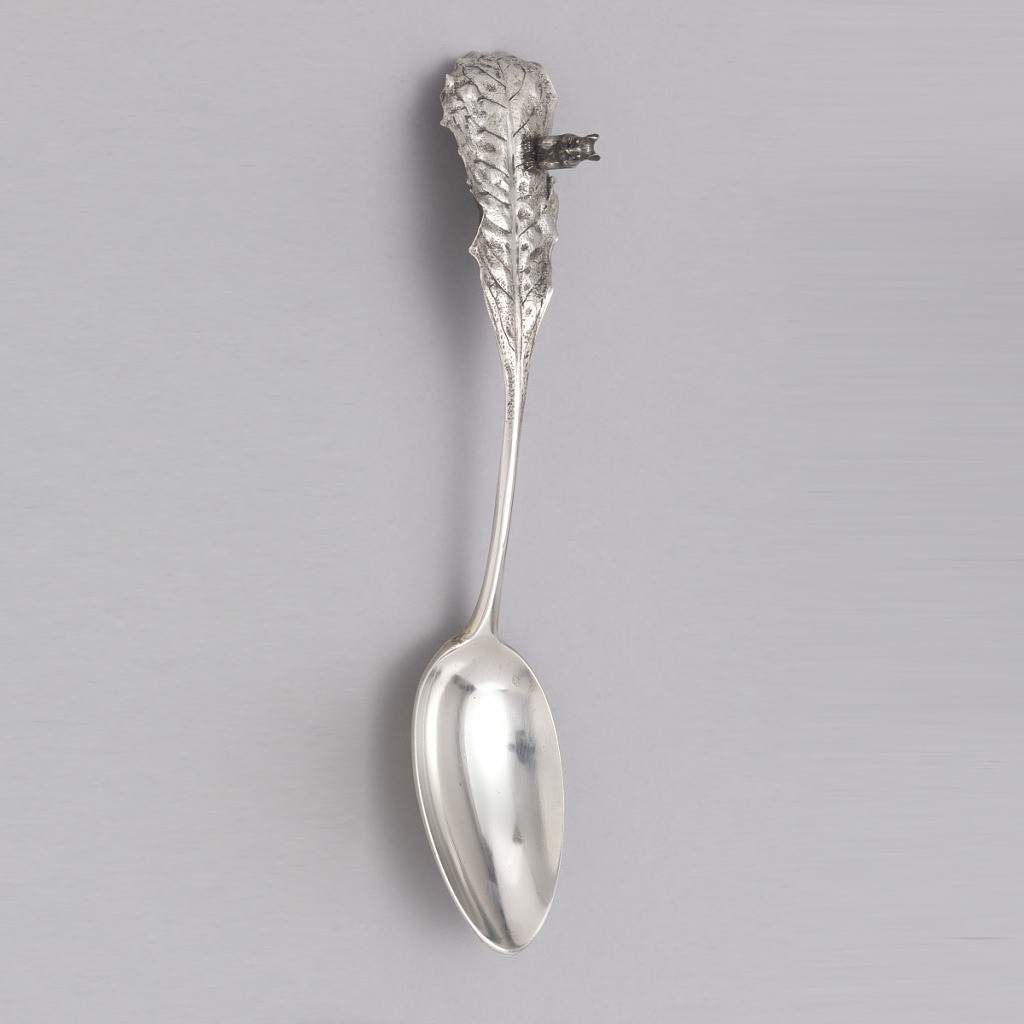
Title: Dessert Spoon with Mouse on Handle
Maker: Charles Victor Gibert, French
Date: ca. 1890
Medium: silver
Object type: spoon
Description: Oval bowl with plain narrow stem. Stem continues to form leaf shaped handle, with terminal turning downwards. Centipede applied as if clinging to side of terminal, overlapping along edge to underside, forming a circle.